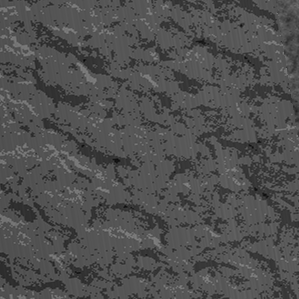
Label: frost